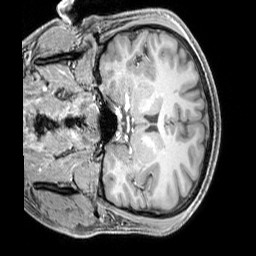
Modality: T1w
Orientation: coronal
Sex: male
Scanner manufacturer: siemens
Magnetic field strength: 3 T
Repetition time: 2.3 s
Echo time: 0.00226 s